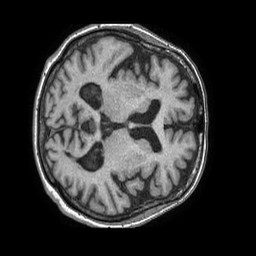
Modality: T1w
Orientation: axial
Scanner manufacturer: philips
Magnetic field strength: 1.5 T
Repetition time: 0.007597 s
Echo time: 0.003473 s